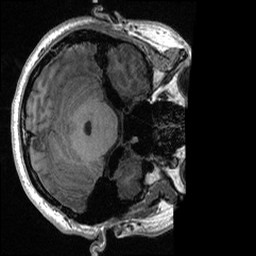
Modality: T1w
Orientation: axial
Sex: male
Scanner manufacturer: ge
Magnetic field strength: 3 T
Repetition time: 0.0064 s
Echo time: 0.00281 s